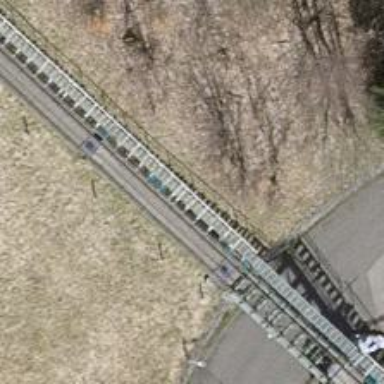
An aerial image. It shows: Funicular railway bridge.